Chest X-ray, AP view. Patient: 10 years old, sex F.
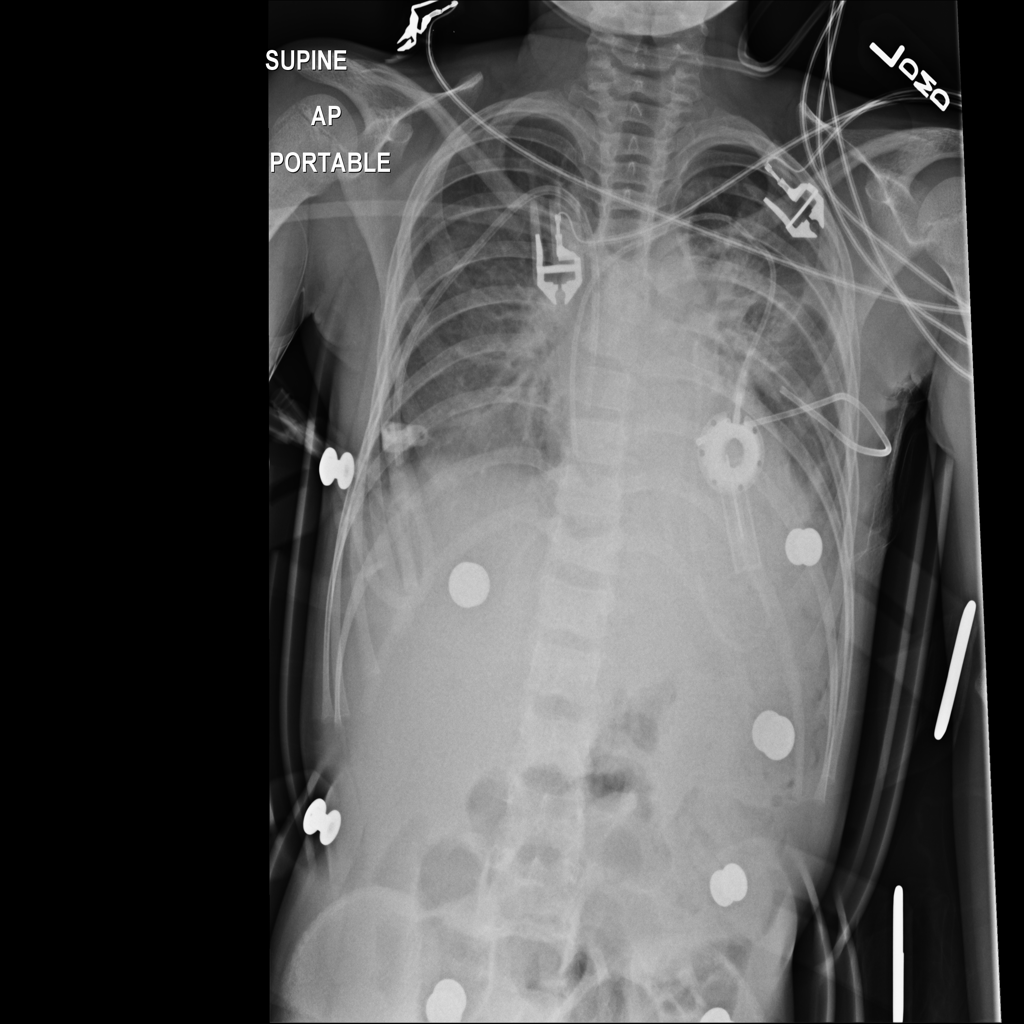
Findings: No Finding